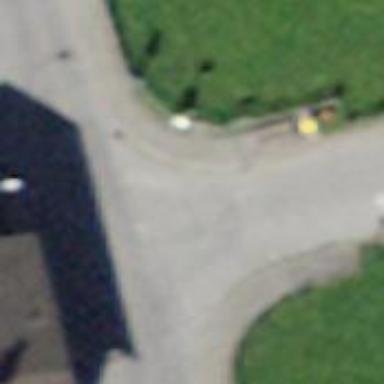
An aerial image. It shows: Bus stop with platform for public transport.